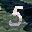
Label: 5